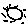
Label: sun